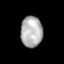
Tissue: lung
Cell type: Myeloid cells
Senescence score: 0.5414
Nuclear area (px): 661
Mean DAPI intensity: 175.784